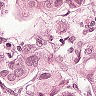
Metastatic tissue present: yes